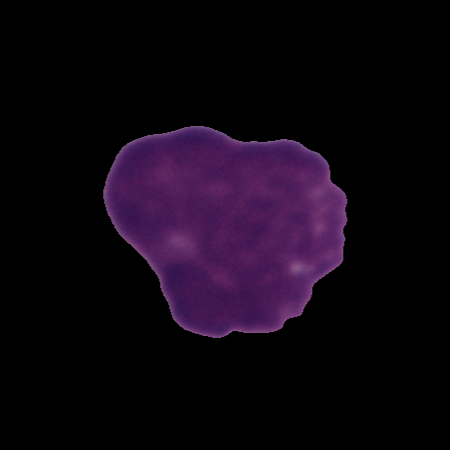
Label: cancer